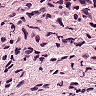
Metastatic tissue present: yes